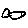
Label: fish